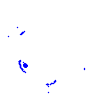
Particle: proton